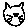
Label: cat